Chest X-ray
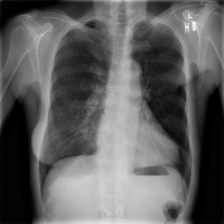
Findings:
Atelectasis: negative
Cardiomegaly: negative
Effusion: negative
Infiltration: negative
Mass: negative
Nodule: negative
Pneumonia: negative
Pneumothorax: negative
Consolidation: negative
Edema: negative
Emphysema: negative
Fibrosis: negative
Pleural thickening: negative
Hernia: negative